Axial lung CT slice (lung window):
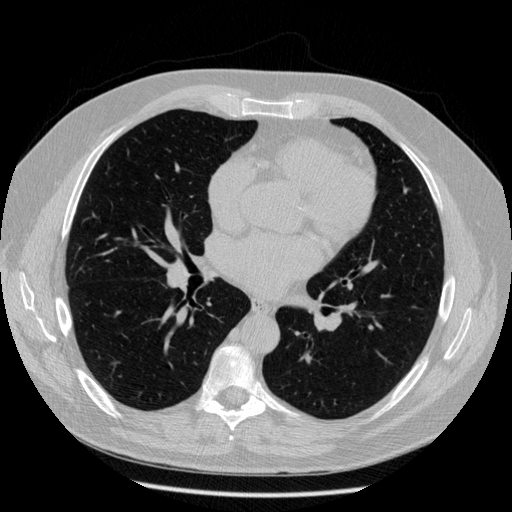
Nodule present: no